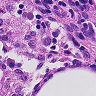
Metastatic tissue present: no